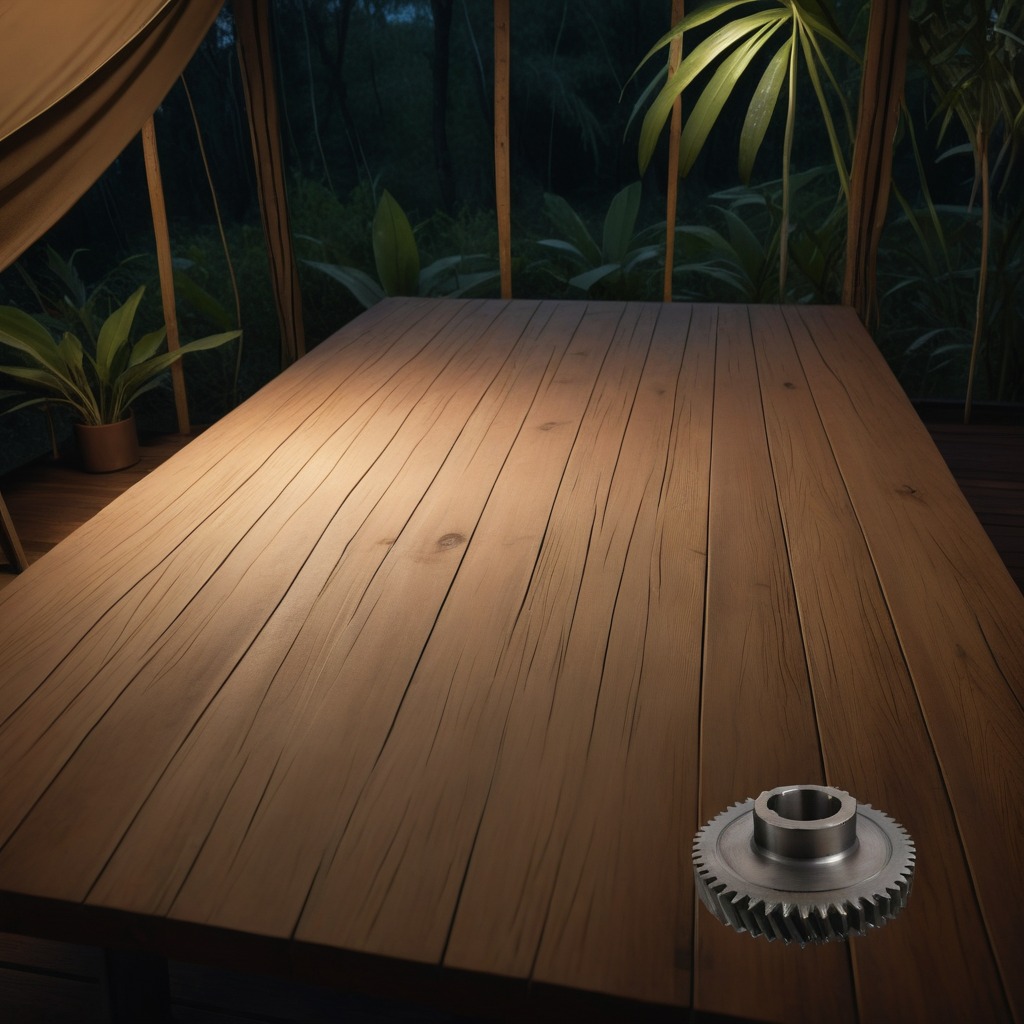
A steel gear with teeth is lying on a wooden table inside a jungle field workshop tent at night.